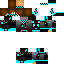
A female human skin with dark skin, wearing brown bald dressed in a blue hoodie and black pants, featuring a closed mouth.